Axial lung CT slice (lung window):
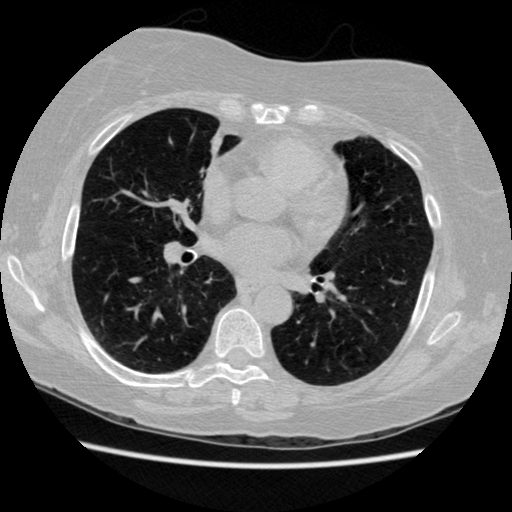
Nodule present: no